Current action and preconditions to check: trajectory_clear

Your task: For each precondition in the list above, predict whether it will hold at this action.

Consider the current scene as observed from the mobile robot's camera, and analyze the predicted future states of all dynamic agents (e.g., people, animals, vehicles, or any moving entities) within the NEXT SECOND.

IMPORTANT: Only answer "very likely" if you are absolutely certain—based on strong, clear evidence—that a dynamic agent will violate the precondition in the predicted future state. Do NOT answer "very likely" for unlikely, ambiguous, or low-probability risks.

Ask yourself for each precondition: Is there a high probability, with clear and convincing evidence, that the predicted future states of any dynamic agent will interfere with the predicted future state of the currently executing action within the NEXT SECOND, causing that precondition to fail?

Assess the risk level based on these predictions. Use "likely" or "very likely" if motions create a clear risk of interference.

Use "neutral" or "improbable" if agents are nearby but their predicted paths are clearly diverging or non-conflicting.

Failure Risk Categories: "very improbable", "improbable", "neutral", "likely", "very likely"

Answer Format: Output ONLY the probability_of_failure value from these categories: "very improbable", "improbable", "neutral", "likely", "very likely"

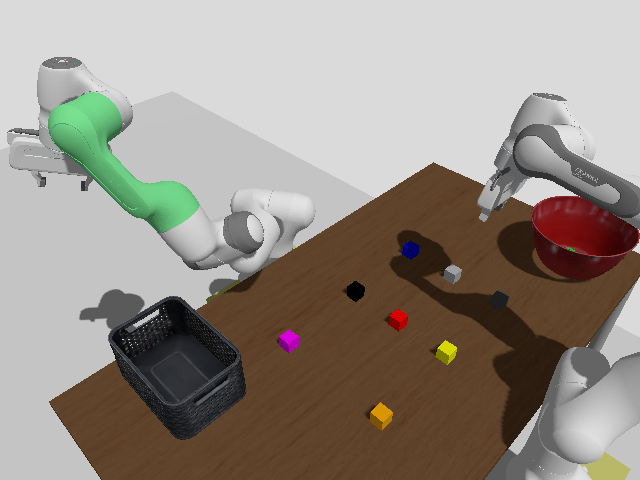

Answer: very improbable